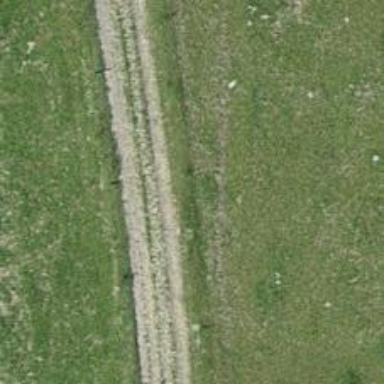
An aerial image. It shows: Track road with grade4 tracktype.